Interaction volume radius: 10 \u00c5
Interaction volume height: 20 \u00c5
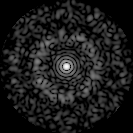
Disorder parameter: 0.8478